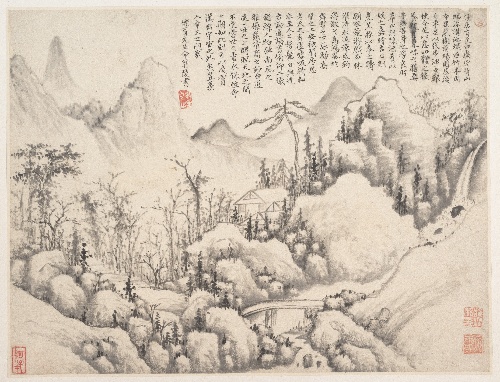
Title: 清　施霖　山莊圖　冊頁|Mountain Retreat,  leaf from Album for Zhou Lianggong
Artist: Shi Lin
Artist bio: Chinese, active ca. 1630–60
Date: datable to 1654–55
Object type: Album leaf
Classification: Paintings
Medium: Leaf from a collective album of many leaves; ink and color on paper
Culture: China
Period: Qing dynasty (1644–1911)
Dimensions: 9 3/4 x 12 3/4 in. (24.8 x 32.4 cm)
Department: Asian Art
Credit line: Seymour Fund, 1964
Accession year: 1964
Repository: Metropolitan Museum of Art, New York, NY
Tags: Mountains|Landscapes